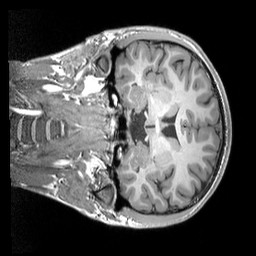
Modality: T1w
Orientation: coronal
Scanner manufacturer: siemens
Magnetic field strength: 3 T
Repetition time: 2.53 s
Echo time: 0.00298 s